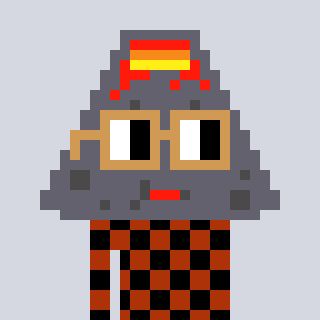
a pixel art character with square brown glasses, a volcano-shaped head and a hotbrown-colored body on a cool background